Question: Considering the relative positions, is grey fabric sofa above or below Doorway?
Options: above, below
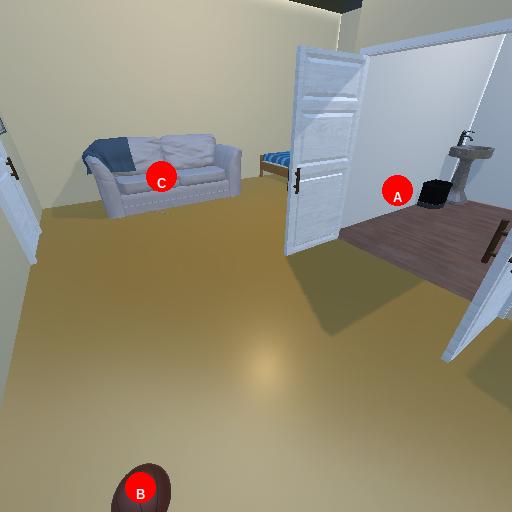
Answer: above